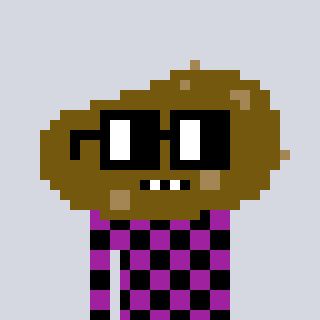
a pixel art character with square black glasses, a potato-shaped head and a magenta-colored body on a cool background